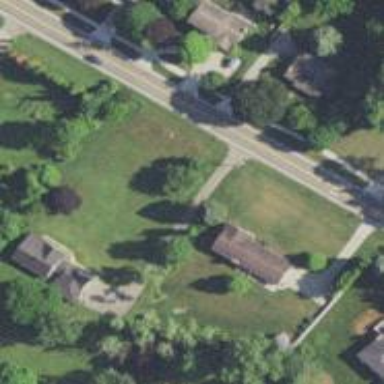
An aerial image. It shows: Driveway leading to service road.